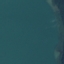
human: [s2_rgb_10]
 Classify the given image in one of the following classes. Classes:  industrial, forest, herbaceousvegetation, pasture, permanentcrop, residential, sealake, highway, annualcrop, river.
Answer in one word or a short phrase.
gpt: SeaLake